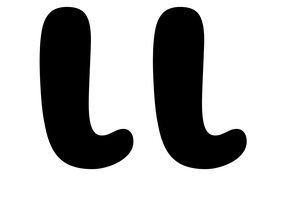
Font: Gluten_Bold